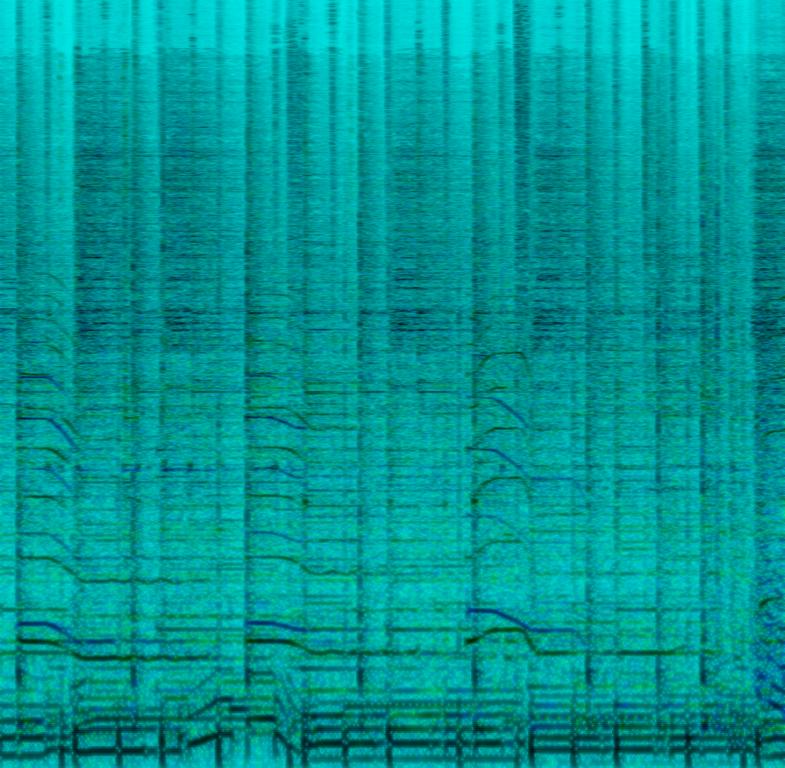
instrumental rock music with a drum kit, lots of cymbal crashes, acoustic guitar strumming, harmonized lead guitars and an active bass guitar.